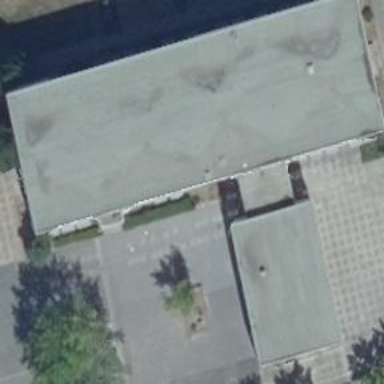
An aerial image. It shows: School building.